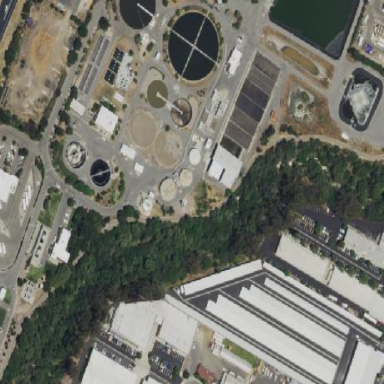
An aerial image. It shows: View of wastewater plant.